Question: I am developing a app which will be distributed from my website. So when this app is installed the shortcut should be created in the home screen and i used the following code and it is creating shortcut icon when installed but with a toast message. I want to suppress this toast message. I am adding the function used to create shortcut home icon.
'''
private void addShortcut() {
//Adding shortcut for MainActivity
//on Home screen
Intent shortcutIntent = new Intent(getApplicationContext(),
MainActivity.class);
shortcutIntent.setAction(Intent.ACTION_MAIN);
Intent addIntent = new Intent();
addIntent
.putExtra(Intent.EXTRA_SHORTCUT_INTENT, shortcutIntent);
addIntent.putExtra(Intent.EXTRA_SHORTCUT_NAME, "HelloWorldShortcut");
addIntent.putExtra(Intent.EXTRA_SHORTCUT_ICON_RESOURCE,
Intent.ShortcutIconResource.fromContext(getApplicationContext(),
R.drawable.ic_launcher));
addIntent
.setAction("com.android.launcher.action.INSTALL_SHORTCUT");
getApplicationContext().sendBroadcast(addIntent);
}
'''
I know the question is already asked but no answer . so i gave the question in a different way with code and Image.

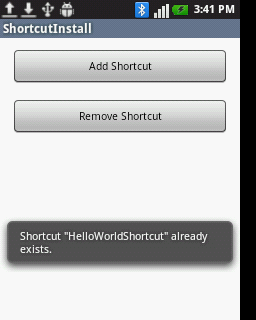
Answer: From the research in android toasting , i have found that toast from the shorcut creation cannot be removed . If you are going through google store, then there is a option for creating shortcut icon in home screen. Then the toast will not come.